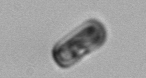
Label: Thalassiosira